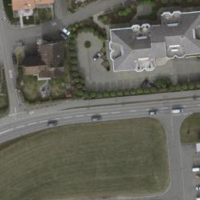
EUNIS habitat code: 54
Species observed at this site:
Medicago sativa
Centaurea scabiosa
Daucus carota